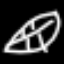
Label: leaf